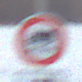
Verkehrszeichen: TatsaechlicheLaenge
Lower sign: RichtungsangabeDurchPfeile5
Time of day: SunriseSunset
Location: Outdoor (Nature)
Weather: PartlyCloudy
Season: NotSpecified
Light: Natural